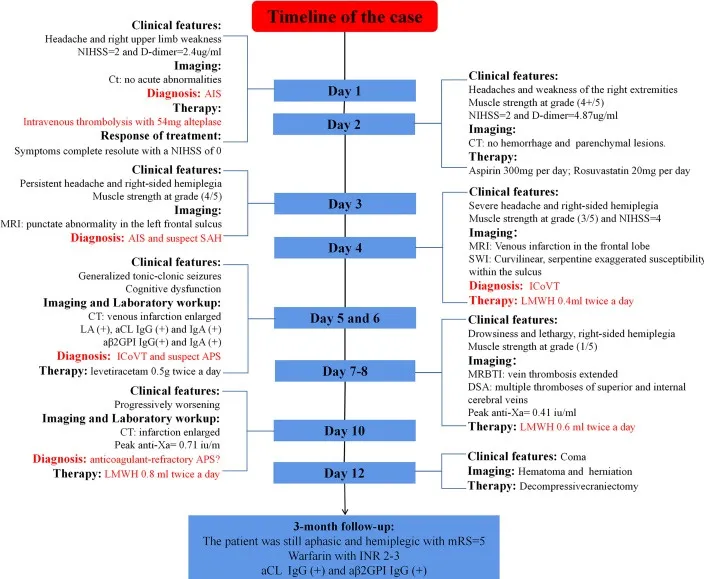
Timeline of the present case.
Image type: chart (chart)